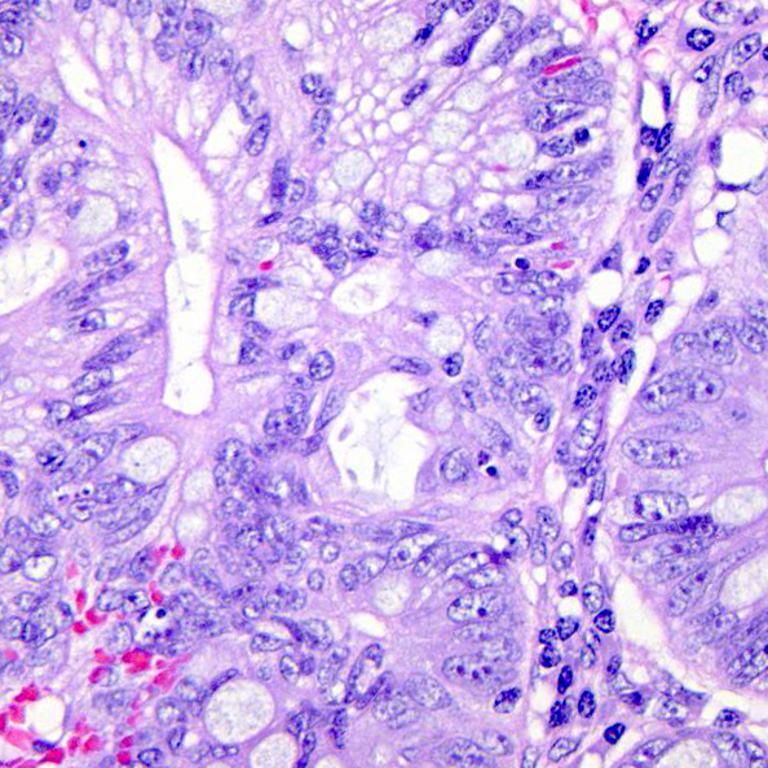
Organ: colon
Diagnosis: adenocarcinomas